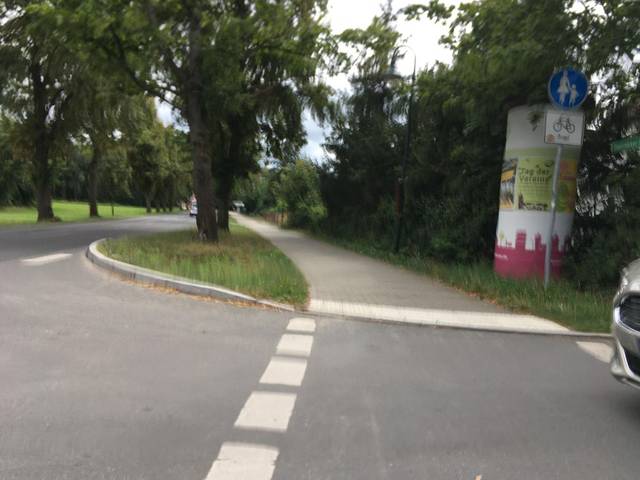
Region: Germany
Coordinates: 52.663, 13.557